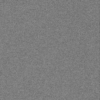
Label: dusty